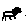
Label: cat